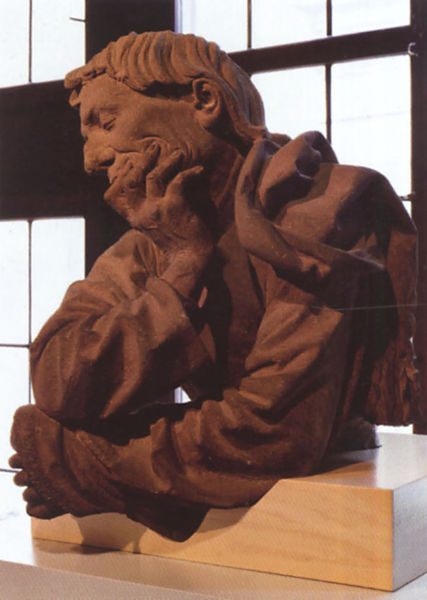
Titel: Halbfigur eines Denkenden, sog. Selbstbildnis
Künstler: Nicolaus Gerhaert von Leyden
Institution: Straßburg, Musée de l’Oeuvre Notre-Dame
Schlagwörter: hand, mann, ohr, augen, gewand, haare, skulptur, büste, nachdenklich, denker, mönch, hüftstück